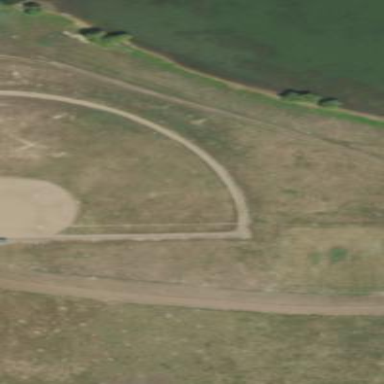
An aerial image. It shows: Baseball pitch for leisure and sports activities.